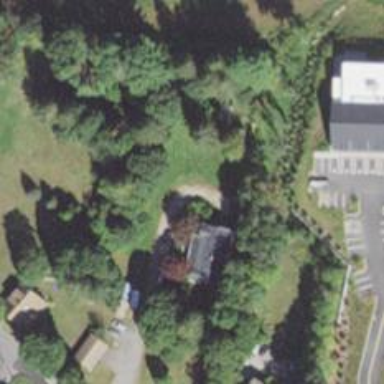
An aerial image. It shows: Residential driveway.